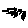
Label: zigzag